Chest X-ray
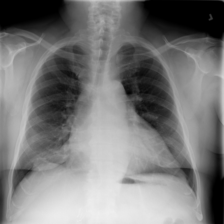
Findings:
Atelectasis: negative
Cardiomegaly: negative
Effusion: negative
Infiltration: positive
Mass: negative
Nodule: negative
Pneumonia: negative
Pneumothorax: negative
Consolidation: negative
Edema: negative
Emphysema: negative
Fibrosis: negative
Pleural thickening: negative
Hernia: negative